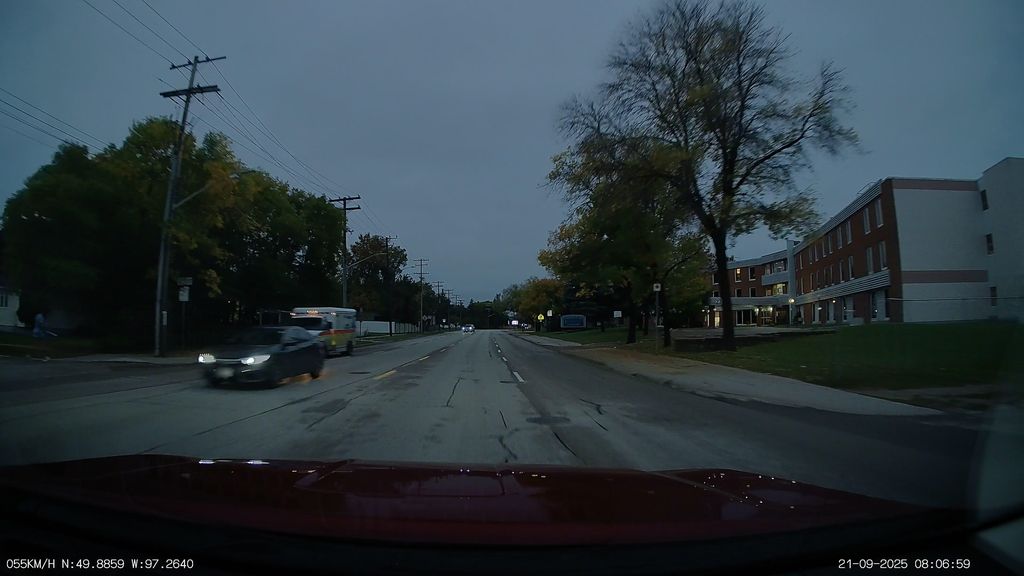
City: winnipeg